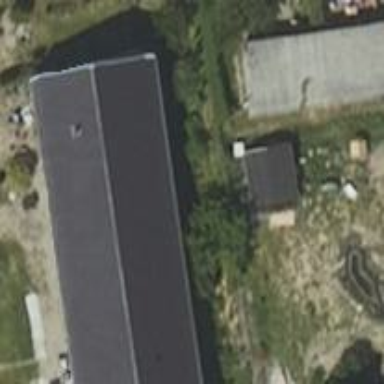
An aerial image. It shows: Shed building.